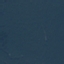
Land use / land cover: Forest